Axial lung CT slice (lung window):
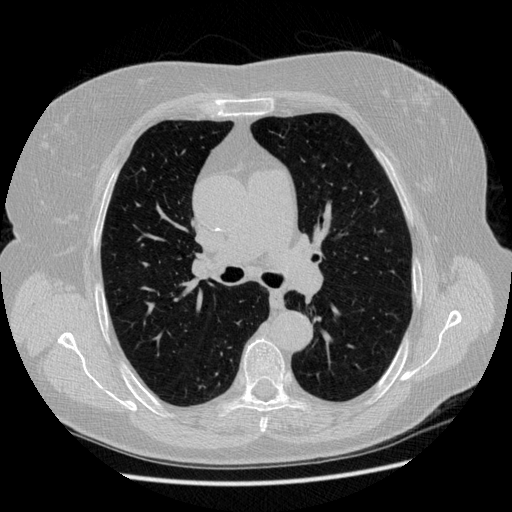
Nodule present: no